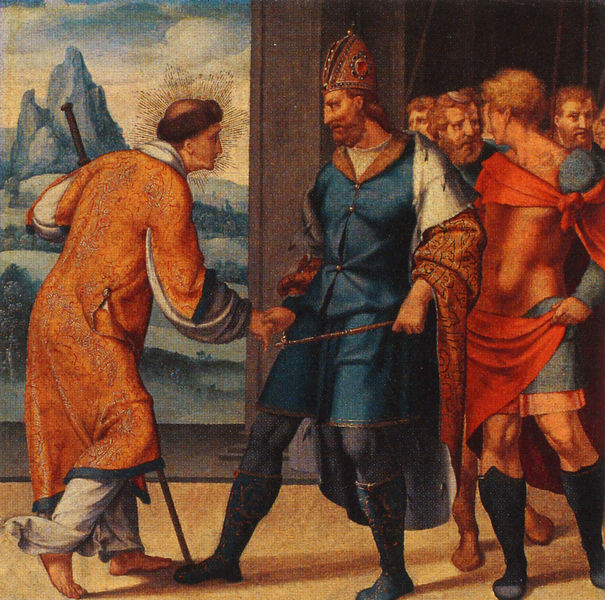
Titel: Kaiser Diokletian reicht dem hl. Cyriakus zum Abschied die Hand (Cyriakus-Altar)
Künstler: Bartholomäus Bruyn d. Ä.
Institution: München, Alte Pinakothek
Schlagwörter: berg, blau, himmel, mann, nackt, umhang, weiß, menschen, hut, hüte, kopfbedeckungen, männer, nacht, orange, rot, herren, bart, bärte, gesichter, hose, mütze, mützen, bärtig, mord, vollbart, gewand, haare, mantel, krone, stock, kopfbedeckung, stab, berge, fels, winter, argue, blue, crown, fight, hands, hat, king, könig, men, people, pope, priest, red, soldaten, sword, white, window, black, collar, discussion, gold, gray, group, hair, nose, old, painting, portrait, robe, brown, leuchten, stern, strahlen, barfuß, streit, stiefel, römer, hand, profile, cloud, clouds, greek, man, naked, nude, roman, skin, sky, mittelalter, mountain, mountains, sun, mönch, heiliger, mitra, tiara, boy, feet, sash, light, heilig, buttons, beard, boots, petrus, romantic, saint, faces, zepter, cape, cloak, tonsur, renaissance, bald, shoe, shoes, monk, boot, peak, bare, apostel, cane, chest, play, händeschütteln, paitning, kreuzritter, handschlag, contrast, fashion, gesture, stick, scepter, sceptre, staff, bärtige, knee, halo, touch, ugly, beards, barefoot, herrn, socks, ?, handshake, muscular, wise, kings, devoter mann, biblisches gemälde darstellung, shake, hut…, cann, dialog, group protrait, yeezus